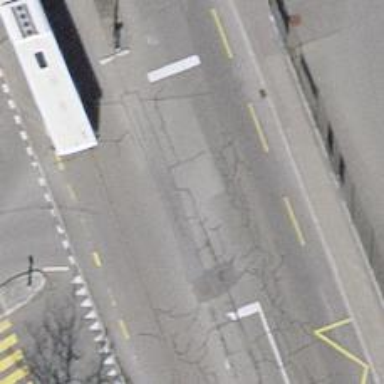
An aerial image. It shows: Bus stop equipped with public transport stop position.